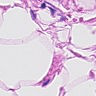
Metastatic tissue present: no